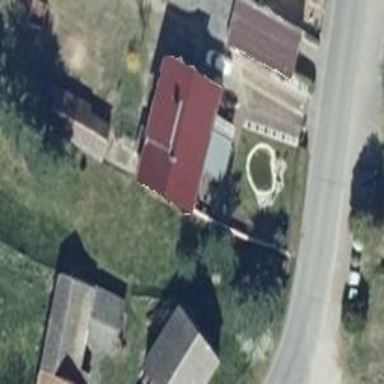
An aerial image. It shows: House with flat dark grey roof.